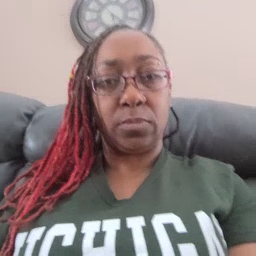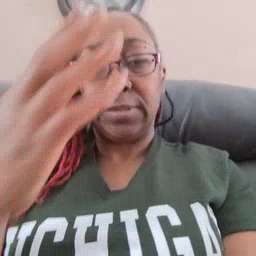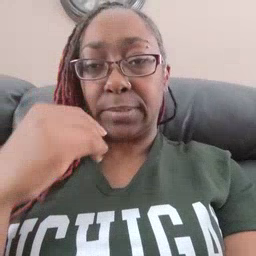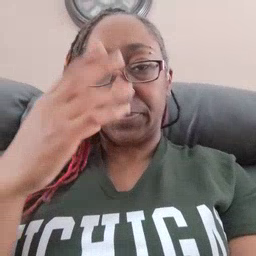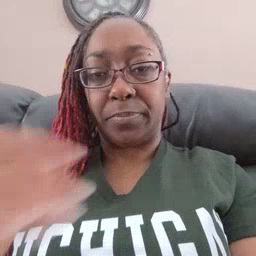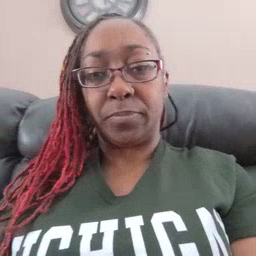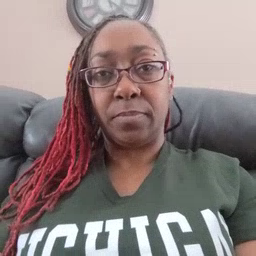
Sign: sleep